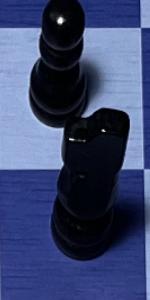
Label: Knight_Black